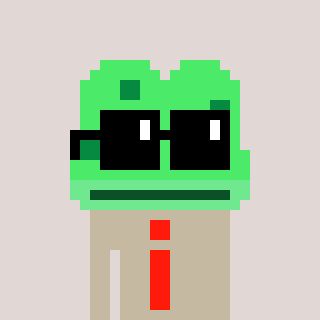
a pixel art character with square black sunglasses, a frog-shaped head and a bege-colored body on a warm background